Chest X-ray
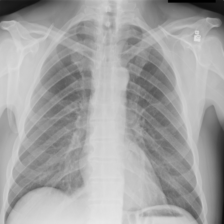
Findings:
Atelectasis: negative
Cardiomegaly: negative
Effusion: negative
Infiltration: negative
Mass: negative
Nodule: positive
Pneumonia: negative
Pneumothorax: negative
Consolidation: negative
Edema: negative
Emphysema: negative
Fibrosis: negative
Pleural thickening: negative
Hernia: negative